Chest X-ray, PA view. Patient: 56 years old, sex M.
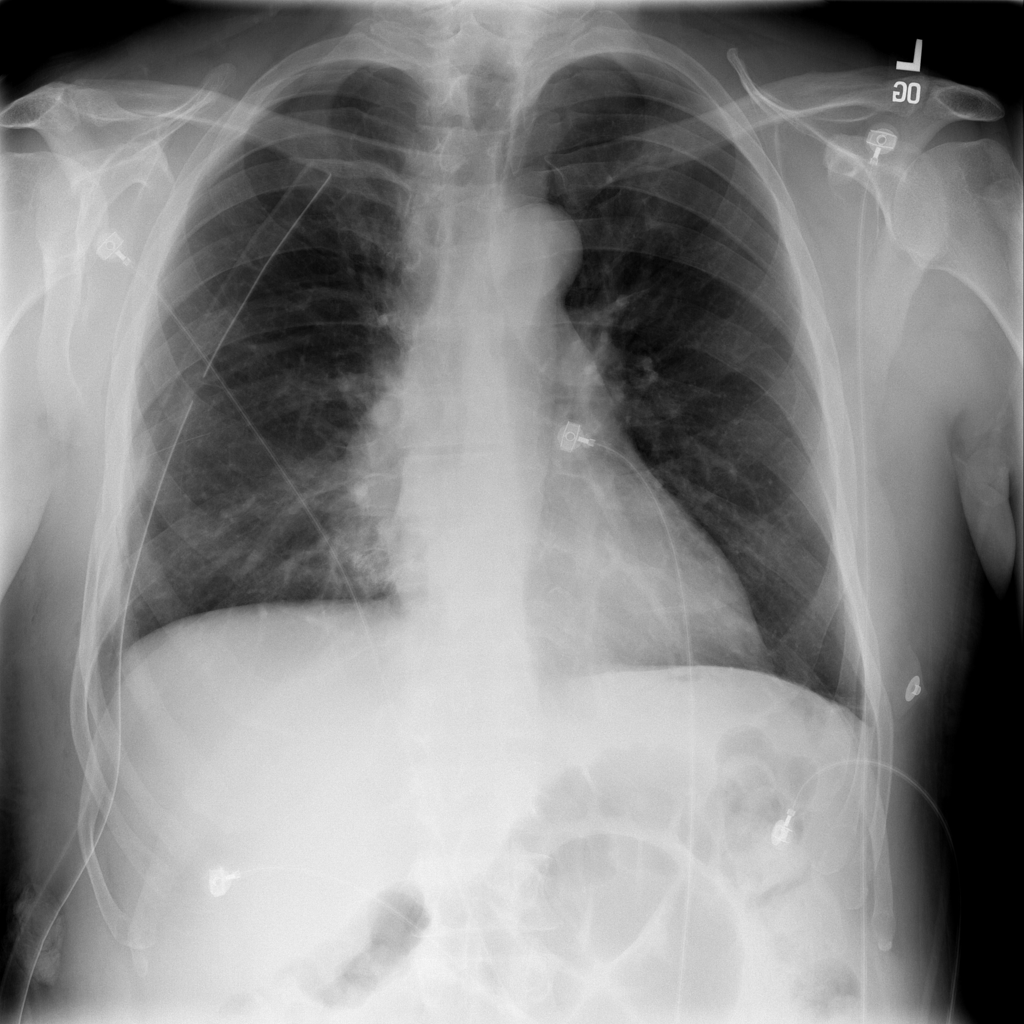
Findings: No Finding